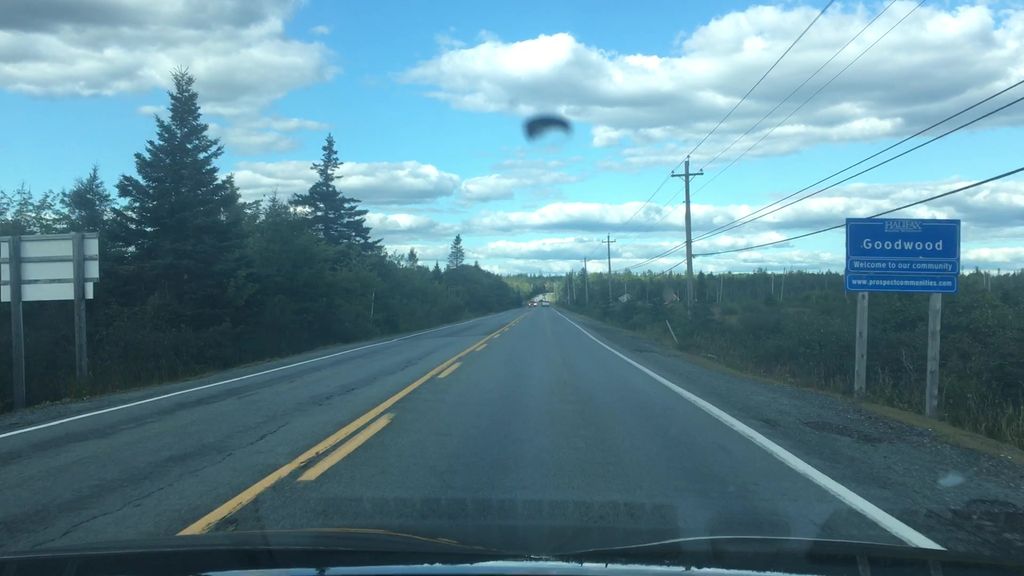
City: halifax